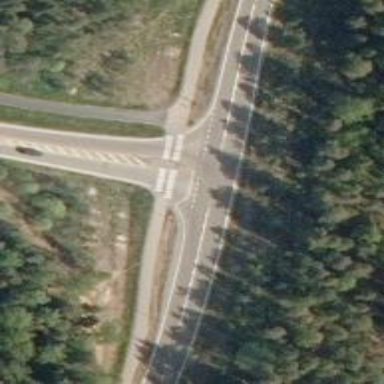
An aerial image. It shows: Crossing on asphalt cycleway.